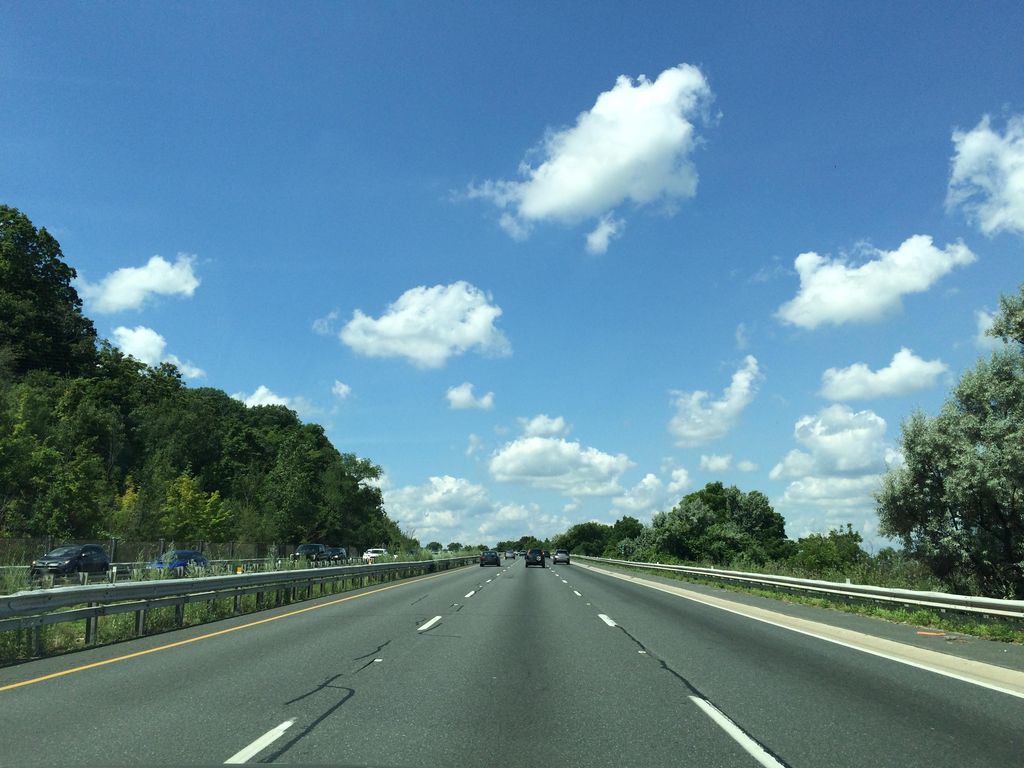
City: hamilton